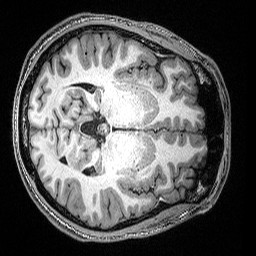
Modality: T1w
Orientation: axial
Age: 25
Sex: male
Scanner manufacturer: siemens
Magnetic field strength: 3 T
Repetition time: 2.53 s
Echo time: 0.0035 s